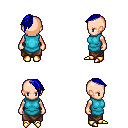
a pixel art fantasy rpg character, female body template, human, light skin, teal tunic, robe skirt, blue long mohawk hairstyle, gold boots, four views (front, back, left, right), 2x2 character sprite sheet, small pixel art, hard edges, no anti-aliasing